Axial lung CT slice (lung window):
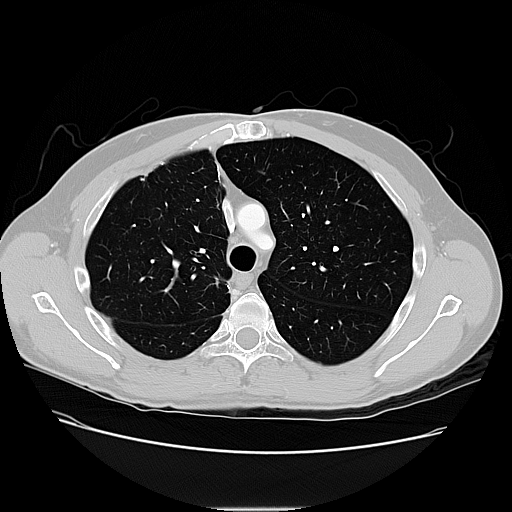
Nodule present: no